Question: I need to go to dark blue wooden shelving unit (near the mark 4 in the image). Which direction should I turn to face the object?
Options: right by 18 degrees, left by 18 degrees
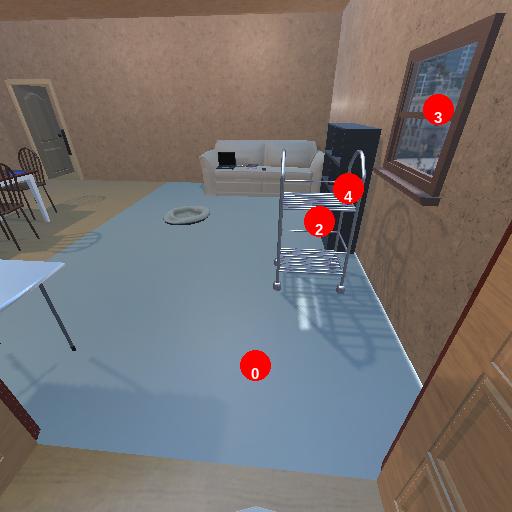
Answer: right by 18 degrees